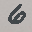
Label: 6